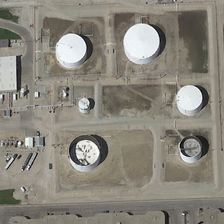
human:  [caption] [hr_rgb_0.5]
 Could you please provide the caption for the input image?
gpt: several storage tanks are surrounded by some bareland .

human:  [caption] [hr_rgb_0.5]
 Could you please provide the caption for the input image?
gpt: several storage tanks are surrounded by some bareland .

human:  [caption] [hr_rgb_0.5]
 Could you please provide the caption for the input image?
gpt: picture is given priority to with gray flat land .

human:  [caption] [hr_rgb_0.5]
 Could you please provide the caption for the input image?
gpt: can only see cars road and cylindrical house .

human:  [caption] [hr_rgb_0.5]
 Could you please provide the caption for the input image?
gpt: picture is given priority to with gray flat land .